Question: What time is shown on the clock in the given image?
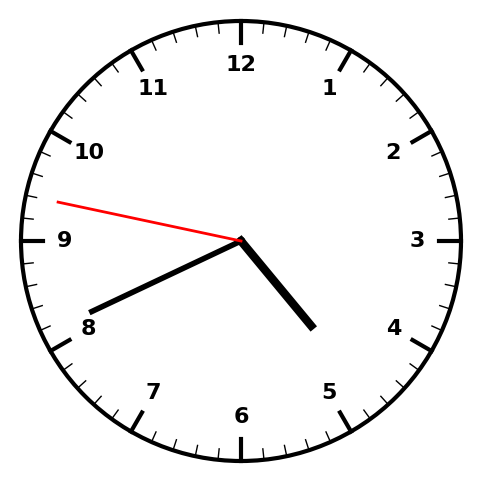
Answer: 04:40:47